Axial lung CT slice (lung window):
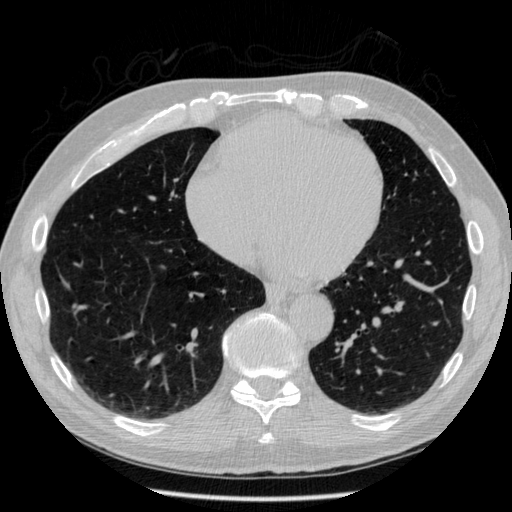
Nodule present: no